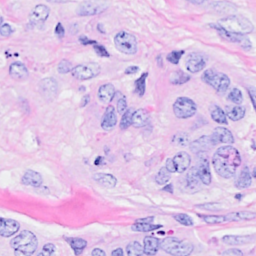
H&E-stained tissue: Breast